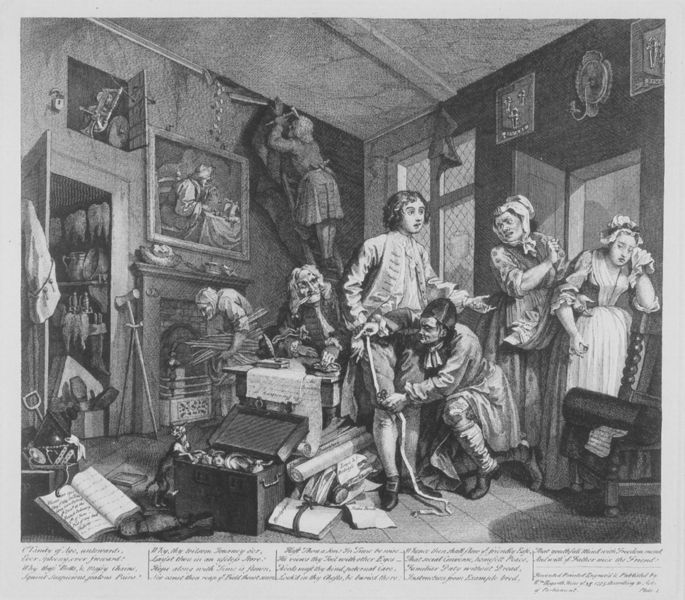
Titel: Die Fortschritte eines Lebemanns
Künstler: William Hogarth
Schlagwörter: gemälde, mann, weiß, frauen, menschen, fenster, frankreich, frau, männer, raum, stuhl, szene, tisch, tür, zimmer, dienerin, kleidung, trauer, bild, herr, renaissance, kamin, schrift, bücher, schrank, graphik, krieg, leiter, buch, druck, schwarz weiß, text, kiste, utensilien, handwerker, werkstatt, schreiben, hammer, nähkorb, schneider, maßband, holzschnizt, männer werkstatt